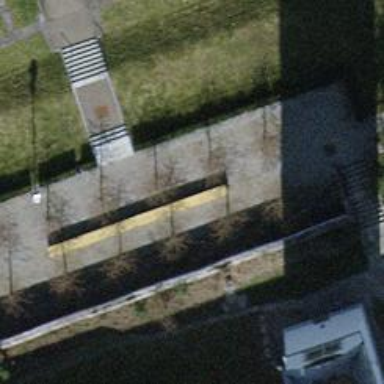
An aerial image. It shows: Set of steps on the road.